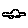
Label: car